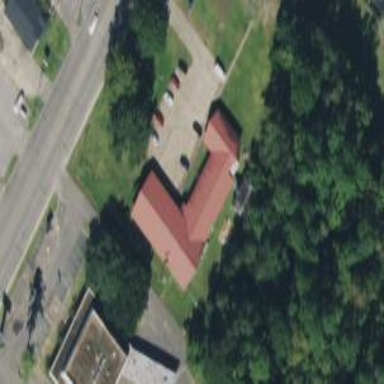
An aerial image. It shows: Building that serves as place of worship.